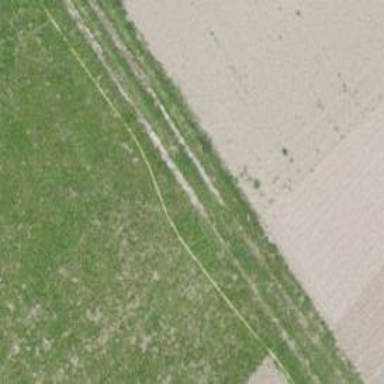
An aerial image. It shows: Aerial marker.